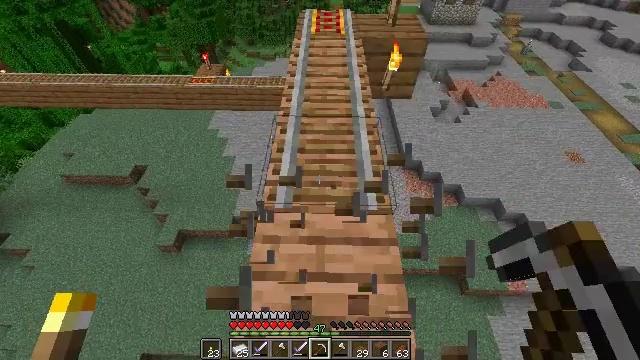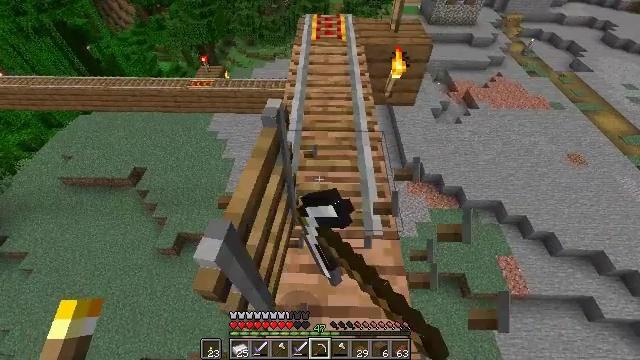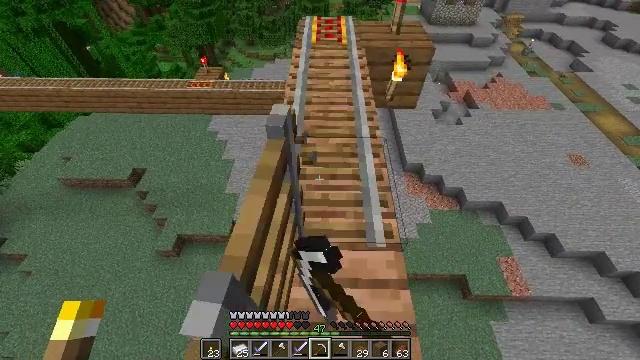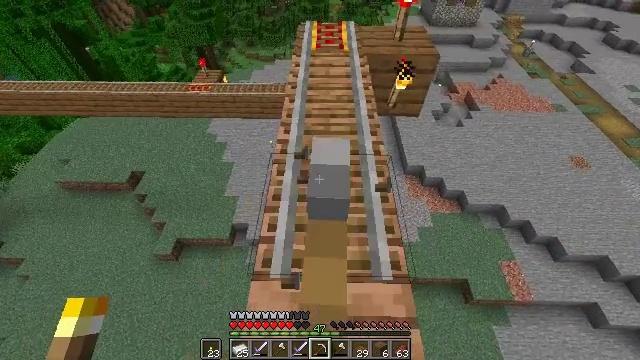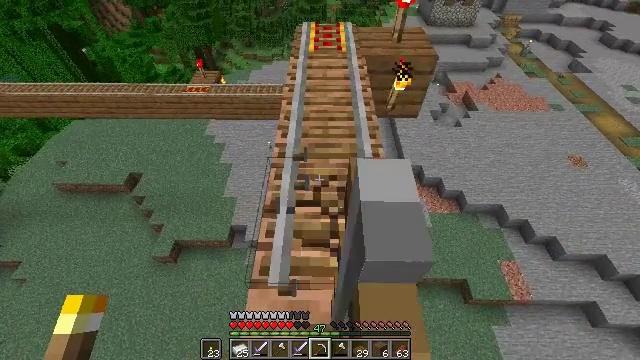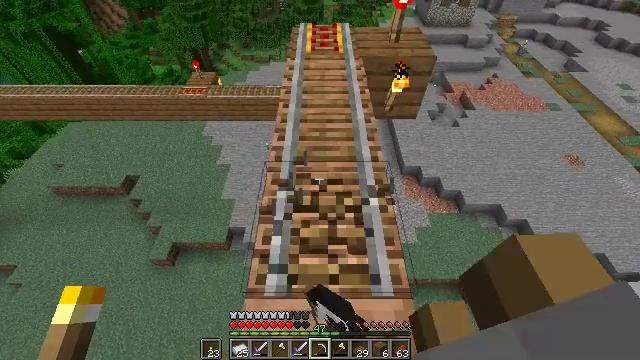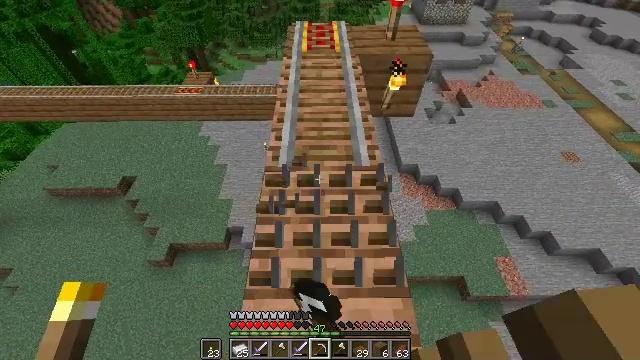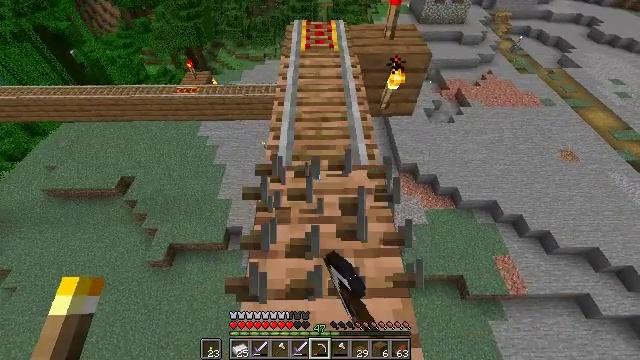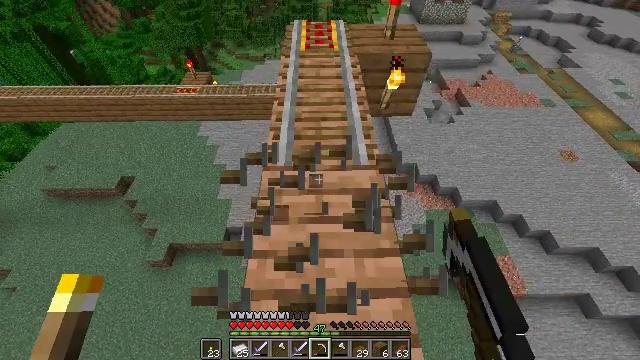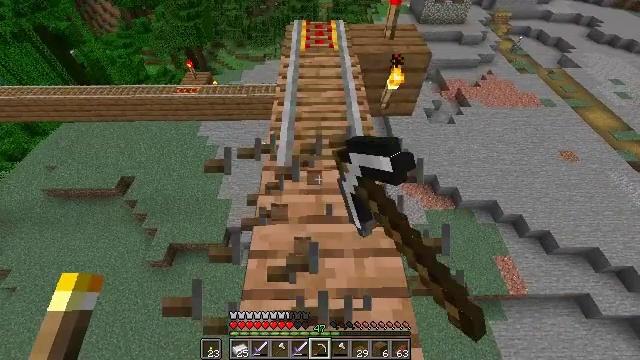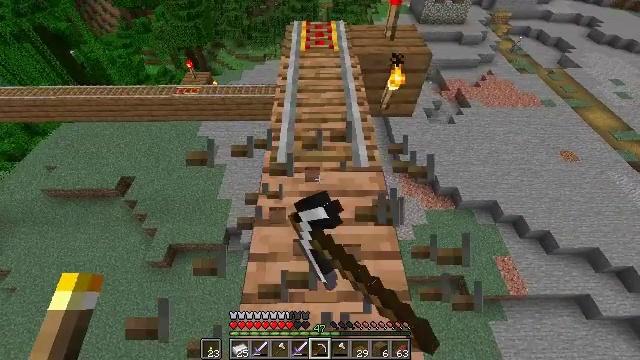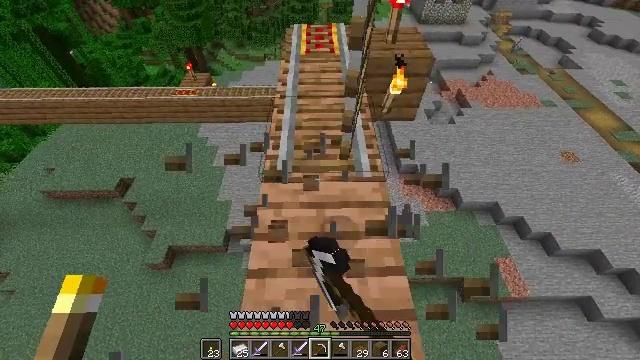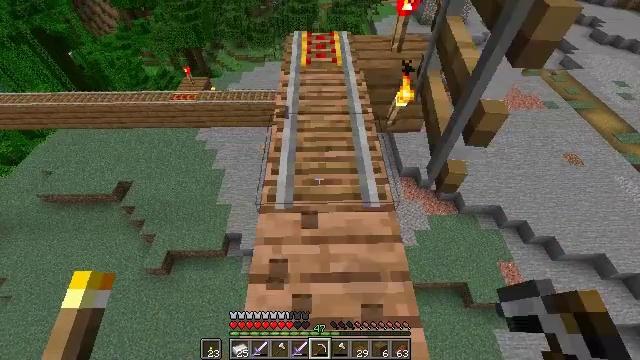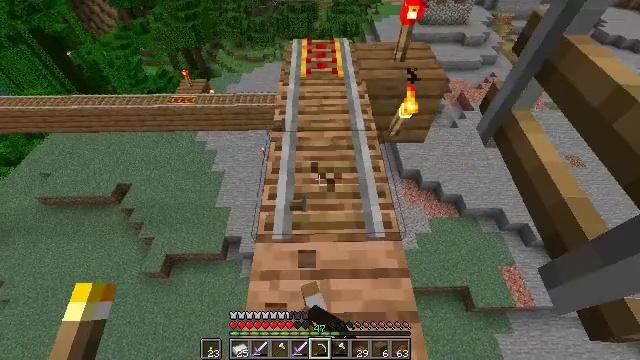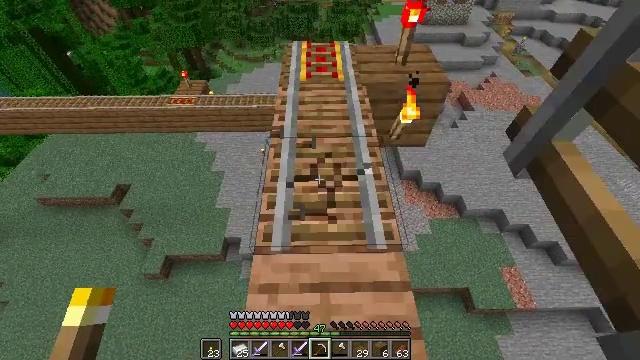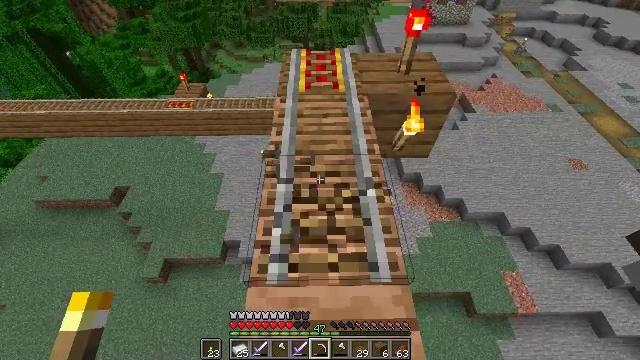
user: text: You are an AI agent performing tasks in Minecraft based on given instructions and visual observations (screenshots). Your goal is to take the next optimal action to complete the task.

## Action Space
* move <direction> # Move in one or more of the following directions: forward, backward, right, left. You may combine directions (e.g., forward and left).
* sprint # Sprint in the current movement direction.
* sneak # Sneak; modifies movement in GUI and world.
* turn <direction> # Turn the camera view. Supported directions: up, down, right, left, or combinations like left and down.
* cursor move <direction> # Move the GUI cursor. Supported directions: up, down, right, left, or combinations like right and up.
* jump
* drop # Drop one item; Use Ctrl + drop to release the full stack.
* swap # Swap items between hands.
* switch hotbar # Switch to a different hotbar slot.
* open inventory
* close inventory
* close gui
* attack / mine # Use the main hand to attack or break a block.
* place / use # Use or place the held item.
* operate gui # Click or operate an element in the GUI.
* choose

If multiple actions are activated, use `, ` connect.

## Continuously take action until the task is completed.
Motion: motion action
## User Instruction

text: Mine the rail.
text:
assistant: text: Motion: move forward, attack / mine
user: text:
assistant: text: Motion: move forward, attack / mine
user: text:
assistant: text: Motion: attack / mine
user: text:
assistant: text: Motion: attack / mine
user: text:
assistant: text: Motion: attack / mine
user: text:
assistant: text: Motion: attack / mine
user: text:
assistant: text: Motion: attack / mine
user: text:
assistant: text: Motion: attack / mine
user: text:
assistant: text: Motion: attack / mine
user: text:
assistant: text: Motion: move forward, attack / mine
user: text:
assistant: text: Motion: move forward, attack / mine
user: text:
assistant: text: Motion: move forward, attack / mine
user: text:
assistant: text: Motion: move forward, attack / mine
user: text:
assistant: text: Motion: move forward, attack / mine
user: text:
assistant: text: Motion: attack / mine
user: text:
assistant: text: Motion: attack / mine
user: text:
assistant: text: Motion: attack / mine
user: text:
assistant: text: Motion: attack / mine
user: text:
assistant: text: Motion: attack / mine
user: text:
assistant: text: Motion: attack / mine
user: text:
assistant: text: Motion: move forward, turn down, attack / mine
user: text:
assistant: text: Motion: move forward, attack / mine
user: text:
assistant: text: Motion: move forward, attack / mine
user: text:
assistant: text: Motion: move forward, attack / mine
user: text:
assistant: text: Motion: move forward, attack / mine
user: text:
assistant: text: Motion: attack / mine
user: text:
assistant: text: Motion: attack / mine
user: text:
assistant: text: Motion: attack / mine
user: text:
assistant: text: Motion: attack / mine
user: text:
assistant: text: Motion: attack / mine